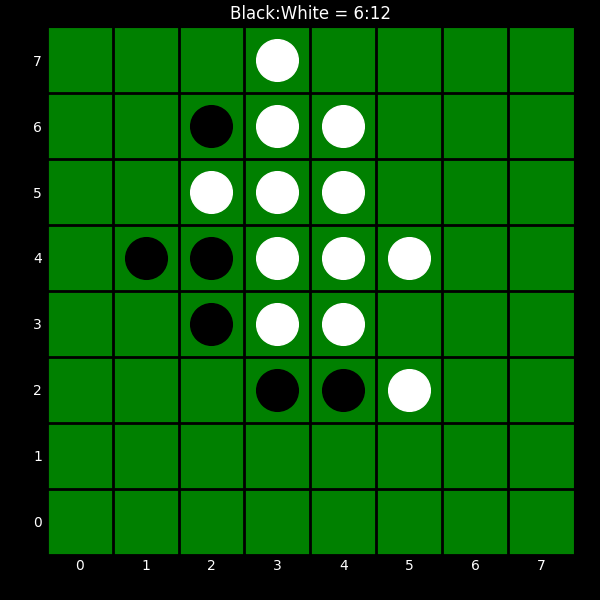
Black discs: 6
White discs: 12